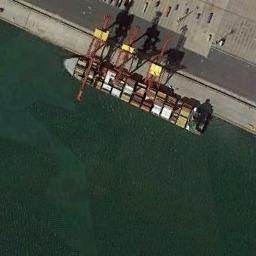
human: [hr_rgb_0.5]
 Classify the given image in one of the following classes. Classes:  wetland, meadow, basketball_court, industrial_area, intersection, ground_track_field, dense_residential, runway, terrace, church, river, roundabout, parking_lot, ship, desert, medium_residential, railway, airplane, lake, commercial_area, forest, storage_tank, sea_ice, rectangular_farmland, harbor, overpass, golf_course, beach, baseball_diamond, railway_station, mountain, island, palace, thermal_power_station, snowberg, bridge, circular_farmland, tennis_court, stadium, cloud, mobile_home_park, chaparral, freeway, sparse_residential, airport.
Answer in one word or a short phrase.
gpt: ship